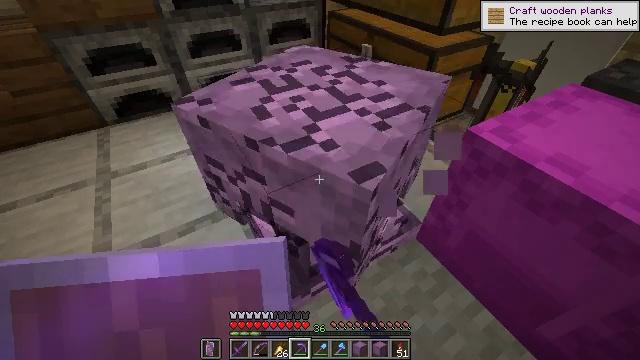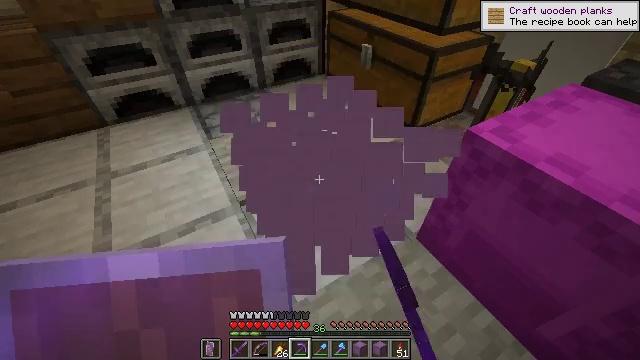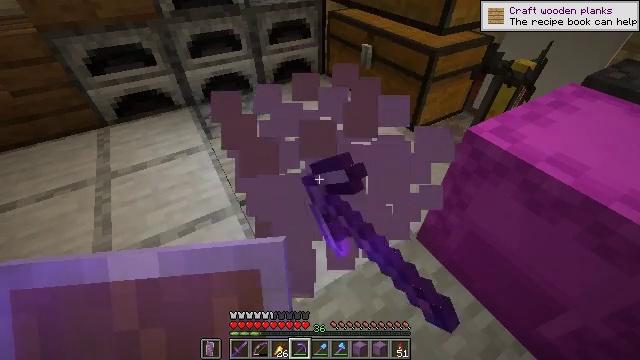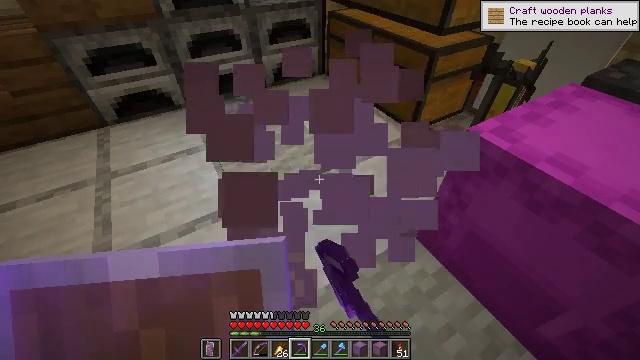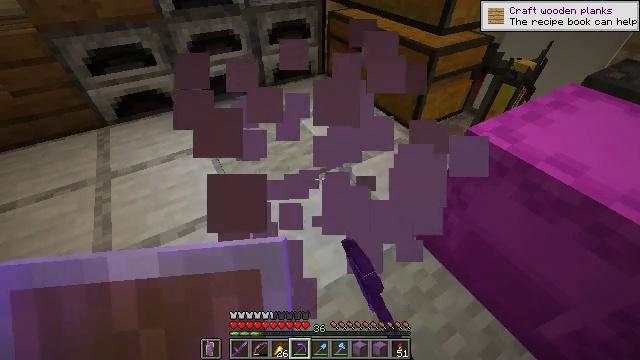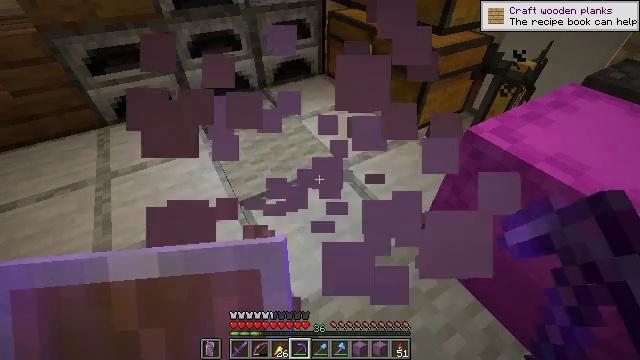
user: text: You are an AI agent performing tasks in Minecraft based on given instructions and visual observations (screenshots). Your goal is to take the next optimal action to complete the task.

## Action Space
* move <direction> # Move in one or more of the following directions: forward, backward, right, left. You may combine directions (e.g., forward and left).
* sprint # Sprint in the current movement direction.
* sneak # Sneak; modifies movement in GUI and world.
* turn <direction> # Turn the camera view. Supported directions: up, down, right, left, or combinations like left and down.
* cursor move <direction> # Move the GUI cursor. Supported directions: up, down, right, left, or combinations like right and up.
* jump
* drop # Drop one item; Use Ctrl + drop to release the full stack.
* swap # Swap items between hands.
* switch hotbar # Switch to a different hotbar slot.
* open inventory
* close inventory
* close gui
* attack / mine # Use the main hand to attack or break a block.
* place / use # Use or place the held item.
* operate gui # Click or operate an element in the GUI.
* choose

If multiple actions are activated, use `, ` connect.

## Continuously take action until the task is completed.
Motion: motion action
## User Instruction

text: Gather the shulker box for storage.
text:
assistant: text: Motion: attack / mine
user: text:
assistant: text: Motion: attack / mine
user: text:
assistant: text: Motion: no_op
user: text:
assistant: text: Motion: no_op
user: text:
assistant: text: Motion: no_op
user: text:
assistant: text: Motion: no_op